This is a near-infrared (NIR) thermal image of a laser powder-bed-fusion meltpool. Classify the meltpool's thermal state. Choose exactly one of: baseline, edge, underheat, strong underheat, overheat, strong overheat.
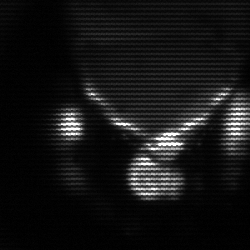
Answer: baseline